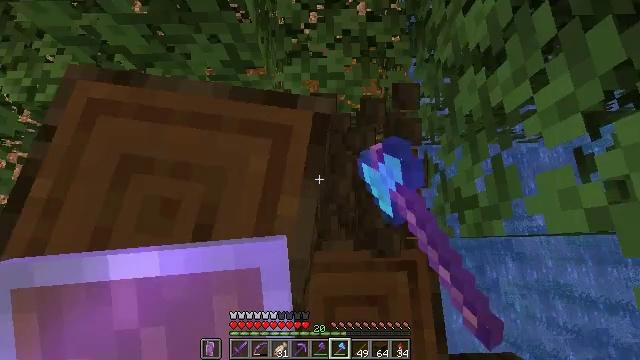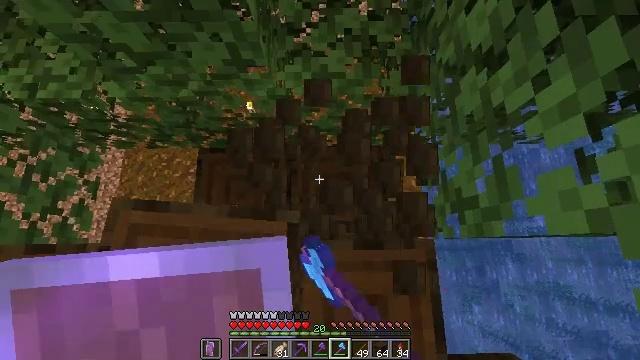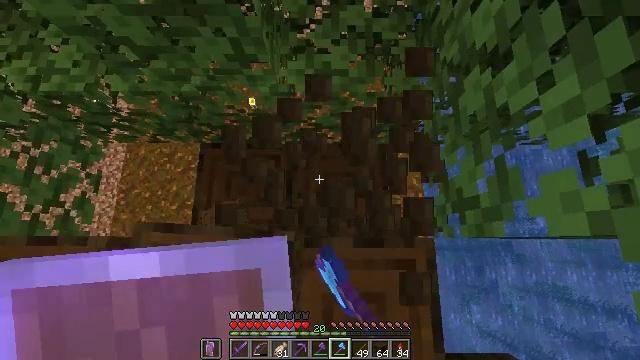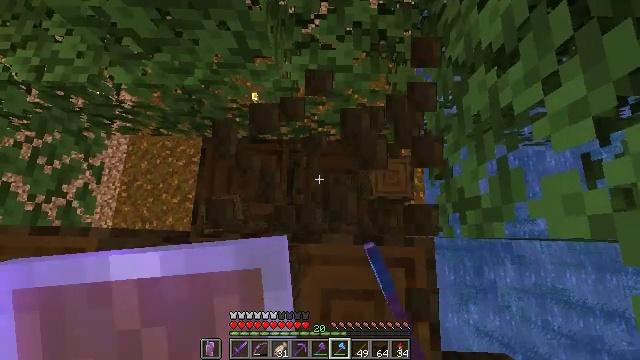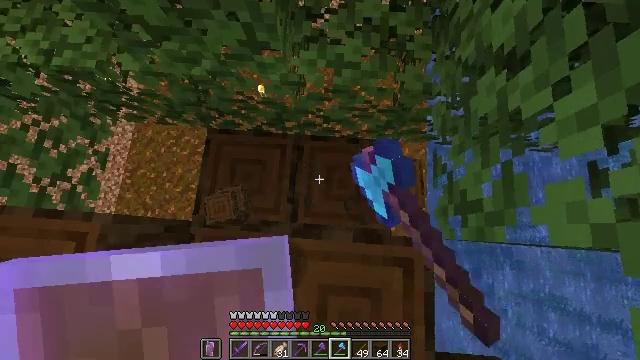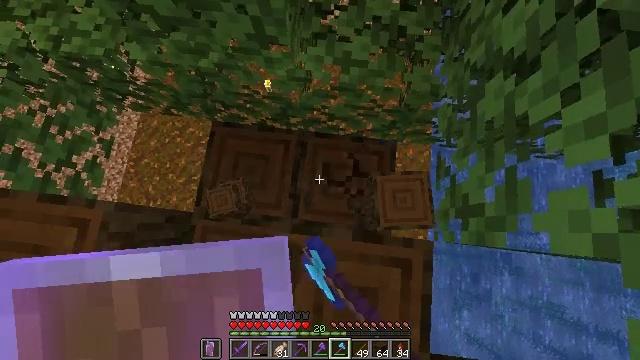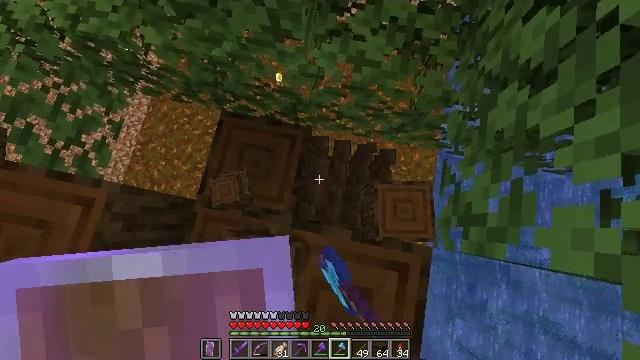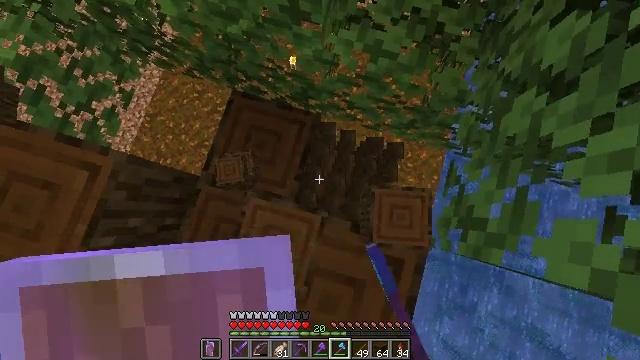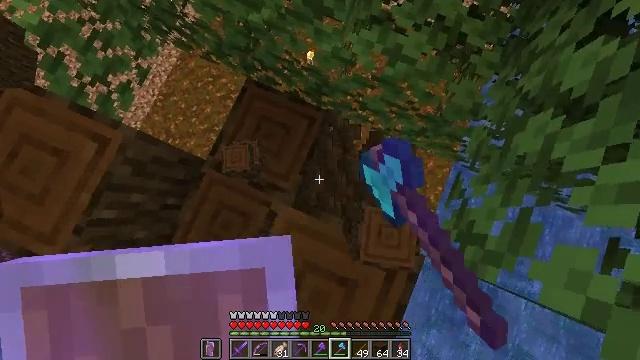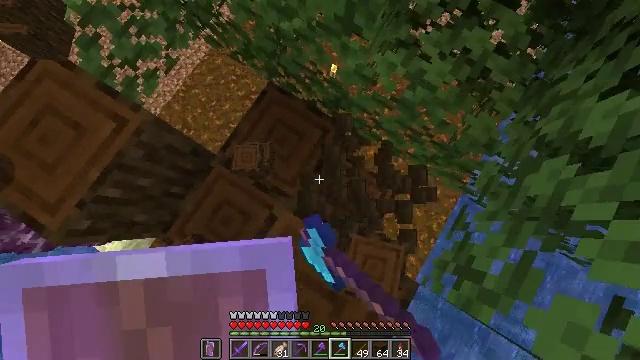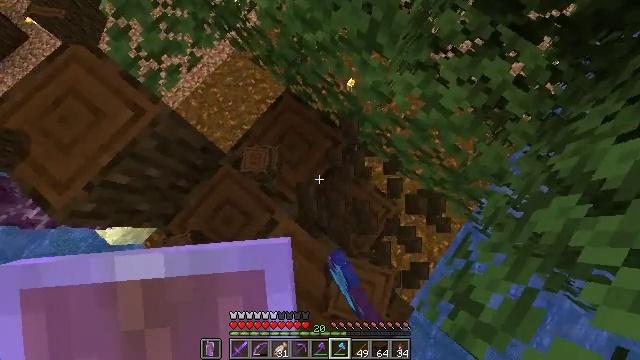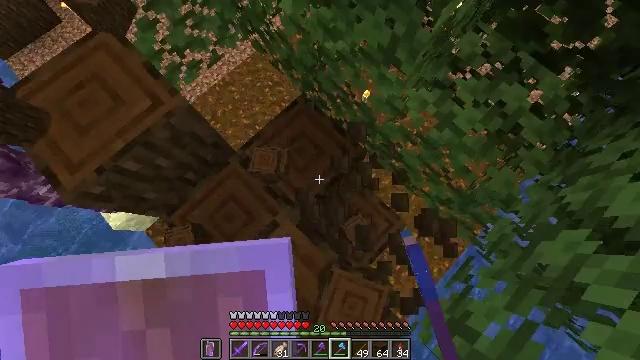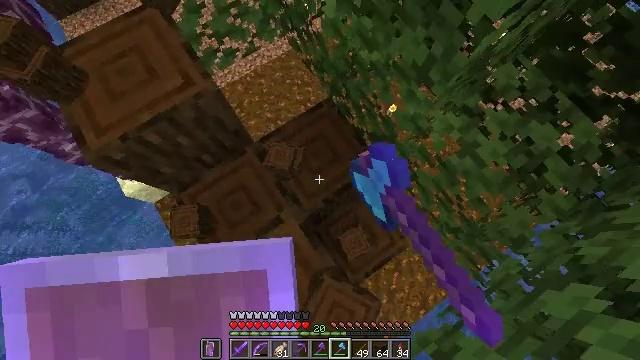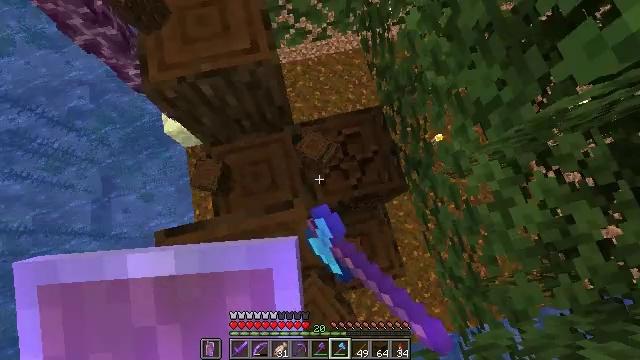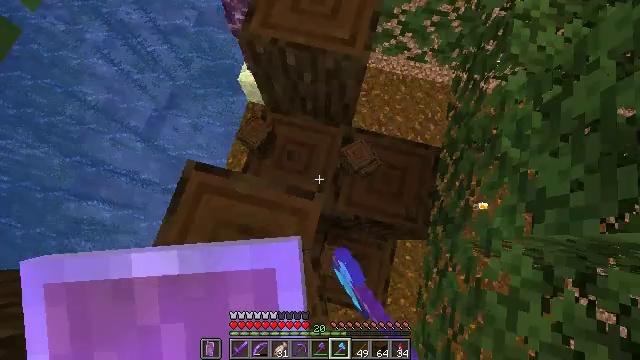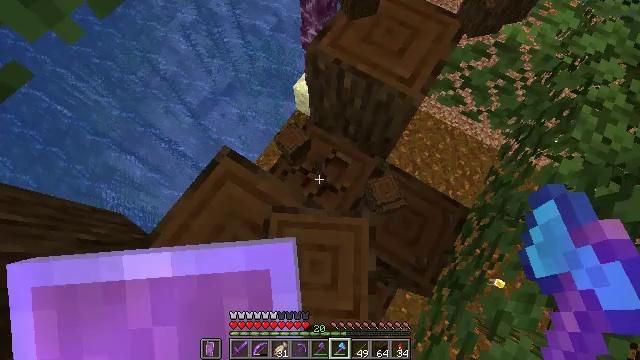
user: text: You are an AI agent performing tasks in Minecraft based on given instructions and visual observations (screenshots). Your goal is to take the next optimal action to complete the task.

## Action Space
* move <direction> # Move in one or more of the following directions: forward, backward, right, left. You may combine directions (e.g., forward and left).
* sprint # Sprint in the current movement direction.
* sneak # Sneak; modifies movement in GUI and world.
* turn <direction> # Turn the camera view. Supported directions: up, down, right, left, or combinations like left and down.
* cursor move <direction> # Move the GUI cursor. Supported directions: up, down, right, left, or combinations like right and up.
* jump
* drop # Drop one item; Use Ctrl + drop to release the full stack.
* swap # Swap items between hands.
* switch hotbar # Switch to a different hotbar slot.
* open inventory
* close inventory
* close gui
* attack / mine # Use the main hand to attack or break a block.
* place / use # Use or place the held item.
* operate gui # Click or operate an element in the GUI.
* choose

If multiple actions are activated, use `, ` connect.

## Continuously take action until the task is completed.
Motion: motion action
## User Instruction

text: Collect dark oak log for building.
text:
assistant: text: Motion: attack / mine
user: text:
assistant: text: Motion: turn left, attack / mine
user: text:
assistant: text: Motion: turn left, attack / mine
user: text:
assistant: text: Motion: turn left, attack / mine
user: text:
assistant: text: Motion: turn left, attack / mine
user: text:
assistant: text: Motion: turn left, attack / mine
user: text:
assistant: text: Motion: turn left and down, attack / mine
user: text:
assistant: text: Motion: turn left, attack / mine
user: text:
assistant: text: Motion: turn left and up, attack / mine
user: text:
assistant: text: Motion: turn left and up, attack / mine
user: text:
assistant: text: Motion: turn left and up, attack / mine
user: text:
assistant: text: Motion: turn left, attack / mine
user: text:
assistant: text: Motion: turn left, attack / mine
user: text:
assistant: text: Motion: turn left, attack / mine
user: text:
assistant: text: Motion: turn left and up, attack / mine
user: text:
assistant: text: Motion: turn left and up, attack / mine
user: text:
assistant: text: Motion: turn up, attack / mine
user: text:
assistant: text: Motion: turn right and up, attack / mine
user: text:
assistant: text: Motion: turn right and up, attack / mine
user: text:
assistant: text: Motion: turn right and up, attack / mine
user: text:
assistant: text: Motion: turn right and up, attack / mine
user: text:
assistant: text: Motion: turn right and up, attack / mine
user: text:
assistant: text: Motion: attack / mine
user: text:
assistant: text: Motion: attack / mine
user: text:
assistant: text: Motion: attack / mine
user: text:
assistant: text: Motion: attack / mine
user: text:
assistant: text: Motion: turn left and down, attack / mine
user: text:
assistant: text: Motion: turn left and down, attack / mine
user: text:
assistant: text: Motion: turn left and down, attack / mine
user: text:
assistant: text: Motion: turn left and down, attack / mine